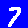
Digit: 7